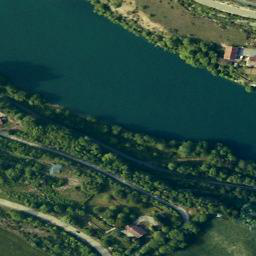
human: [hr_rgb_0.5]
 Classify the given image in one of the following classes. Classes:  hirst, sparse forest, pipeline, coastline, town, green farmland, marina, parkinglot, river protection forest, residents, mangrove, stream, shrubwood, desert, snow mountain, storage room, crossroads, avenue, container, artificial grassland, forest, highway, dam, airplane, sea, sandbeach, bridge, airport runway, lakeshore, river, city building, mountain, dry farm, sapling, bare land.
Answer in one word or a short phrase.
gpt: river